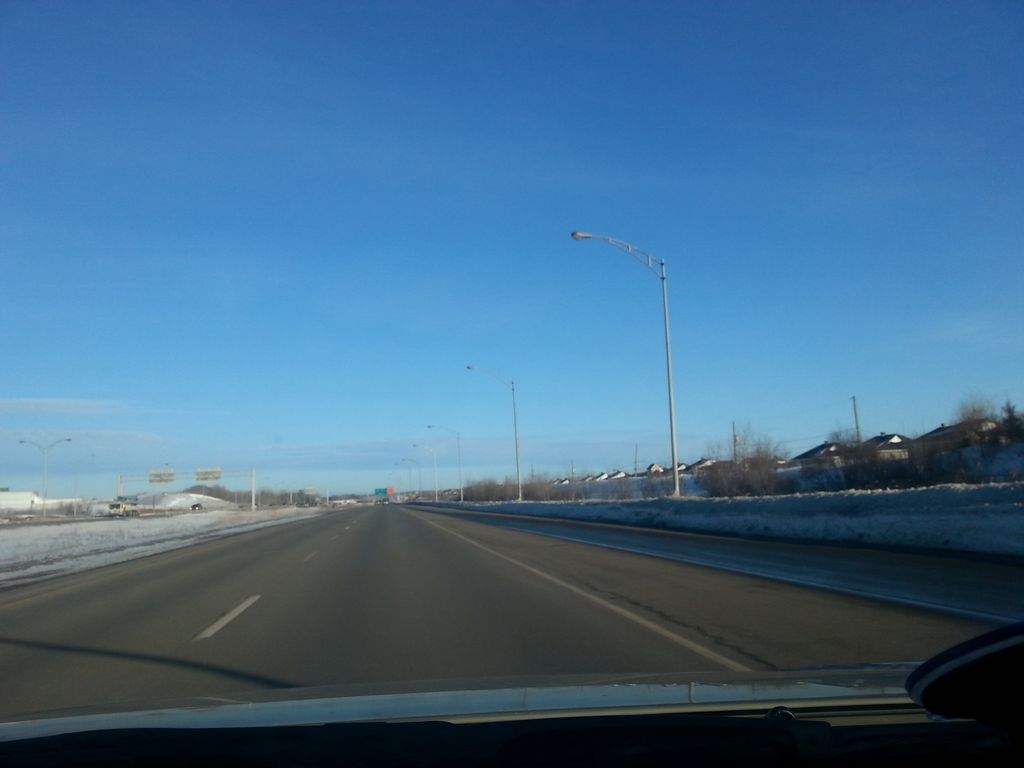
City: quebec_city